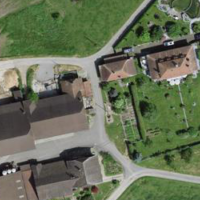
EUNIS habitat code: 55
Species observed at this site:
Filipendula ulmaria